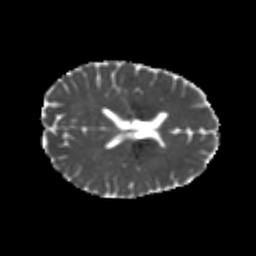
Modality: MD
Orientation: axial
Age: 25
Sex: female
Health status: healthy
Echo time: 0.074 s